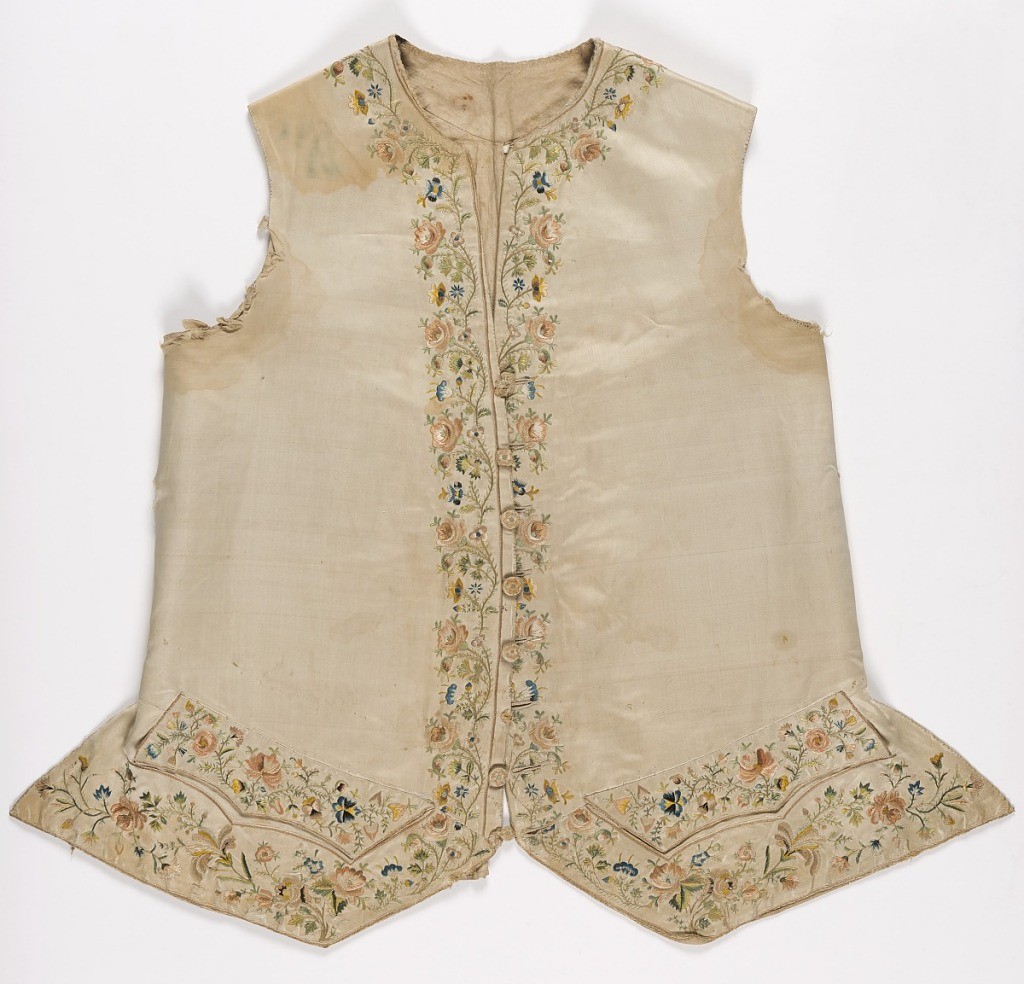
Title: Waistcoat
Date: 1751–1800
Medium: silk Technique: embroidered on satin weave
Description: Man's white waistcoat embroidered with polychrome silks in a floral design. Blue and yellow are especially bright.